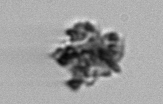
Label: detritus